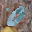
Label: 0